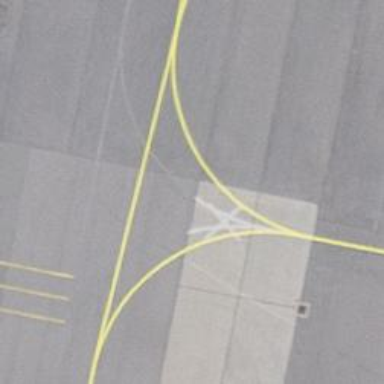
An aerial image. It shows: Image of taxiway at airport.